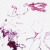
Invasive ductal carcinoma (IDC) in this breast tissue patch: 0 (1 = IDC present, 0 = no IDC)